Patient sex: M
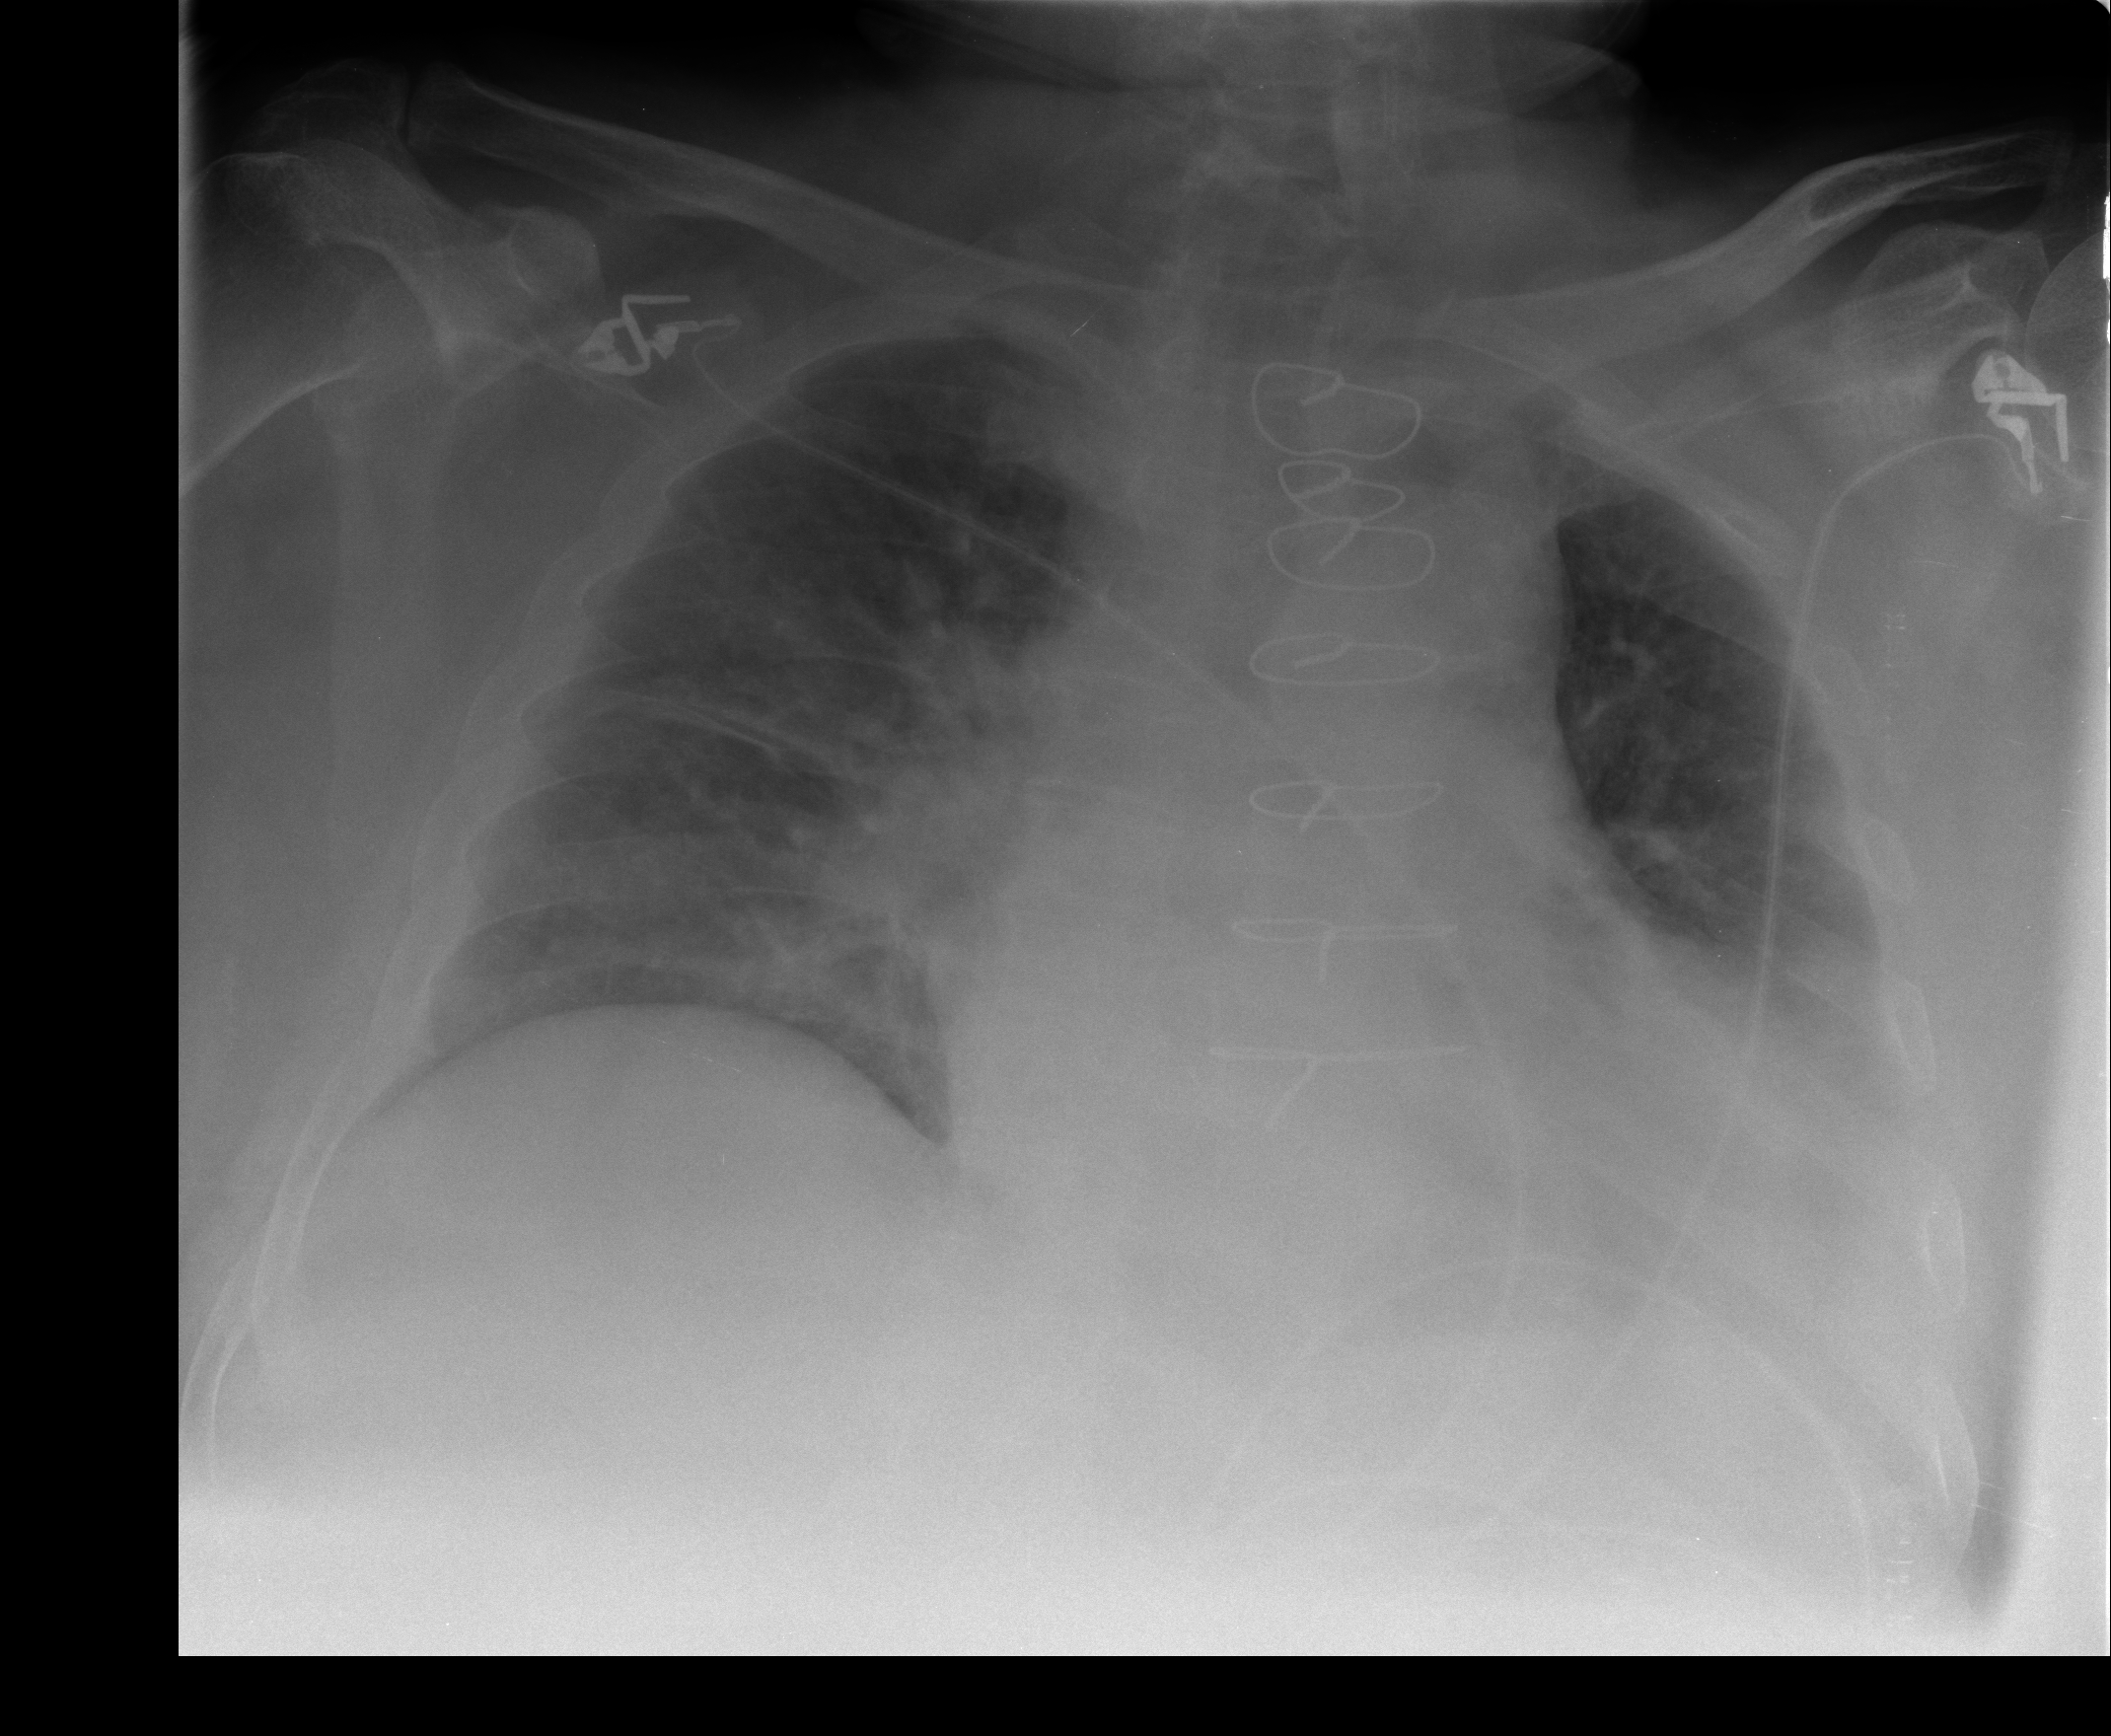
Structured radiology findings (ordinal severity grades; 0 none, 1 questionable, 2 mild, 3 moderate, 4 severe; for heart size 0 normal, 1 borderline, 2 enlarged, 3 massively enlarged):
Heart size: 2
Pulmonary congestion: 2
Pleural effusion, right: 0
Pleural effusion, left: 2
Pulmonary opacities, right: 2
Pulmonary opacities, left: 2
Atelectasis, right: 0
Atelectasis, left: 2